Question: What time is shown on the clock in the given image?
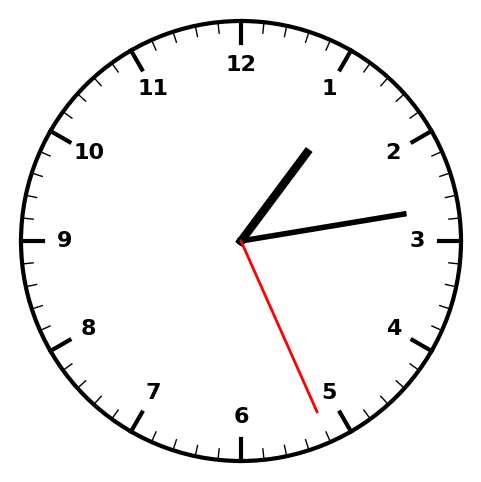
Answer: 01:13:26